Question: I get the following error when registering a new user ( not from the admin end)

as a fix , I tried updating to 2.1 but that didnt solve it.. it is worth noting that the registration form shows only 3 fields :
Email, Password and First name ..
I realize it has to do with a setting somewhere but would love any advice to help me save some time.
Thanks
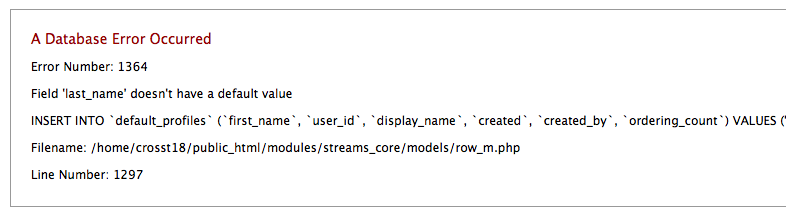
Answer: - Either run this query:'''
ALTER TABLE 'default_profiles' CHANGE 'last_name' 'last_name' VARCHAR( 50 ) CHARACTER SET utf8 COLLATE utf8_unicode_ci NOT NULL DEFAULT ''
'''
- Or on the control panel go to settings->users and try changing "require last names"
Did you change the available profile fields?
Are you running a clean install of 2.1 or did you upgrade?